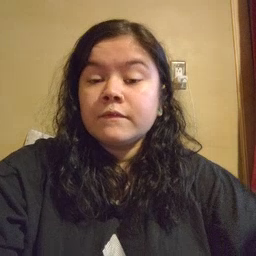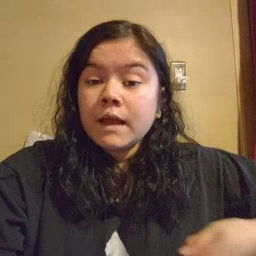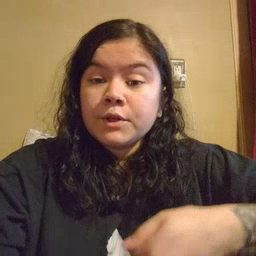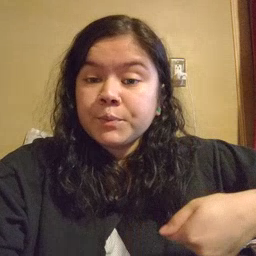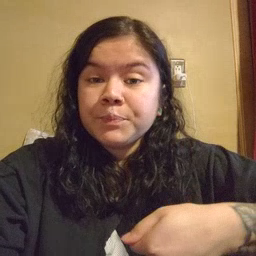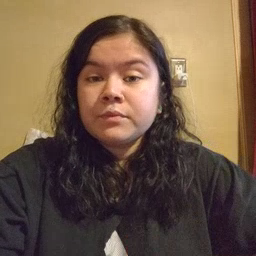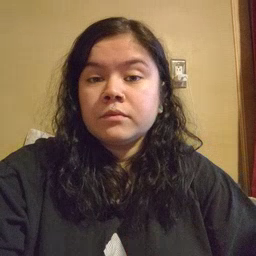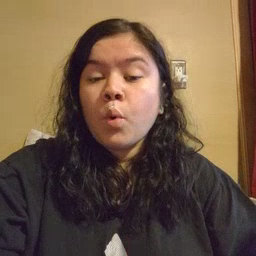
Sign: vacuum